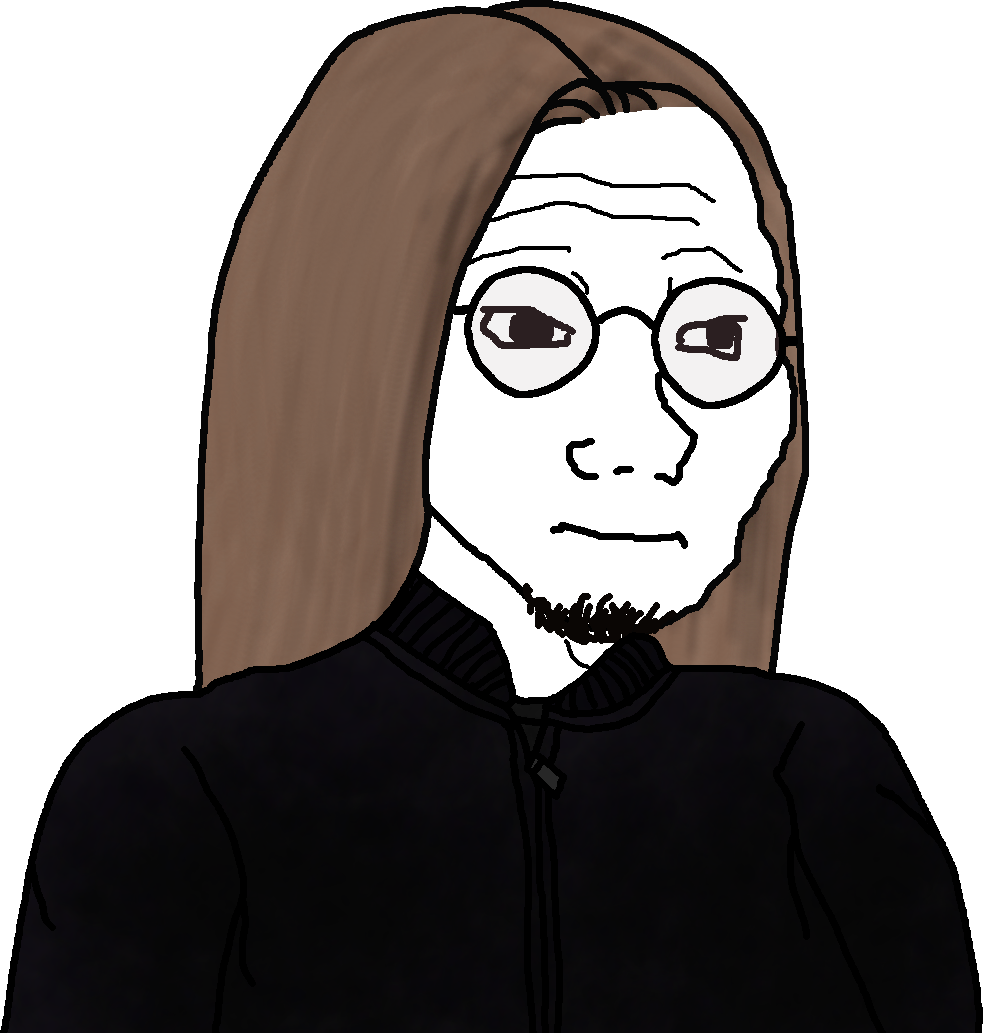
Label: 5_Doomer